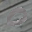
Label: 0